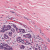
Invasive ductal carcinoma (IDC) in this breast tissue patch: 0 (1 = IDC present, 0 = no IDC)